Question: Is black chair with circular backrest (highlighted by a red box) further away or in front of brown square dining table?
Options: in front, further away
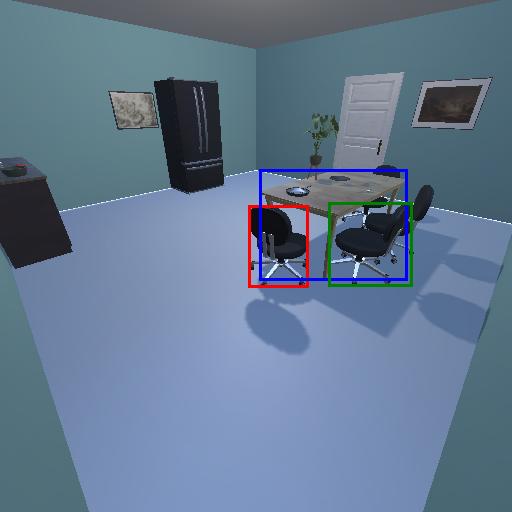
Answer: in front